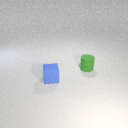
small blue rubber cube in front of small green rubber cylinder